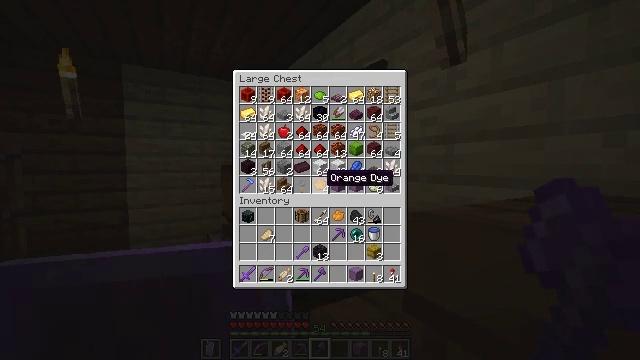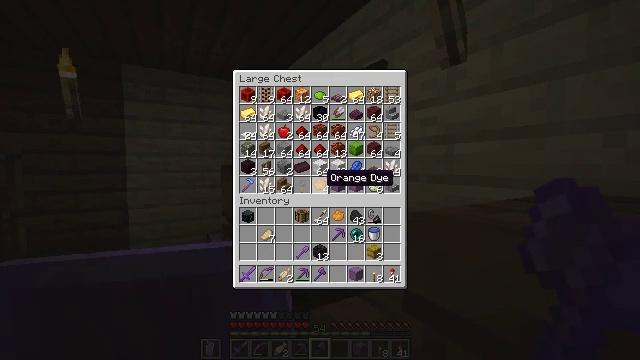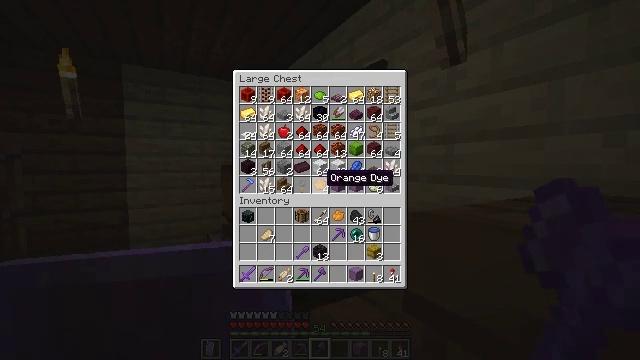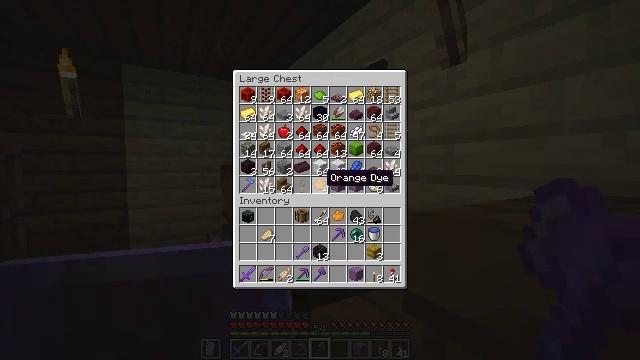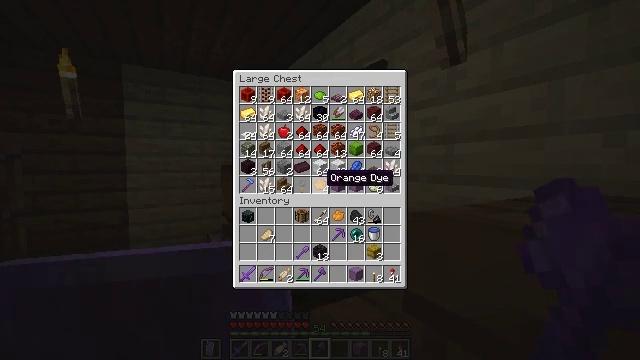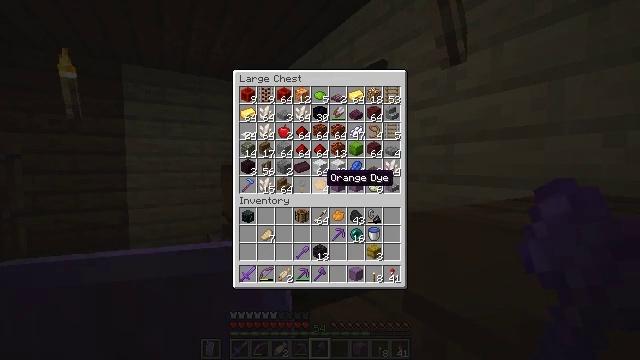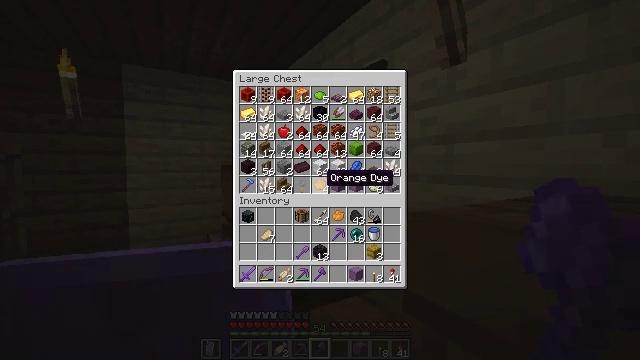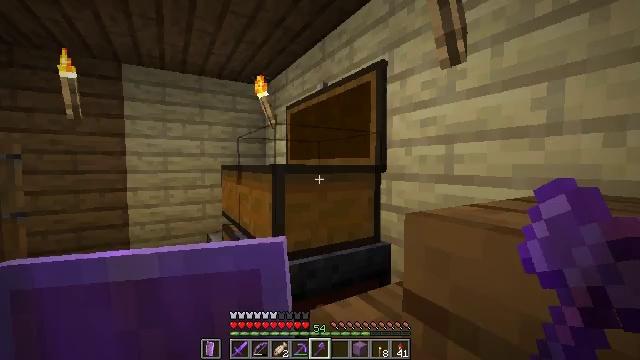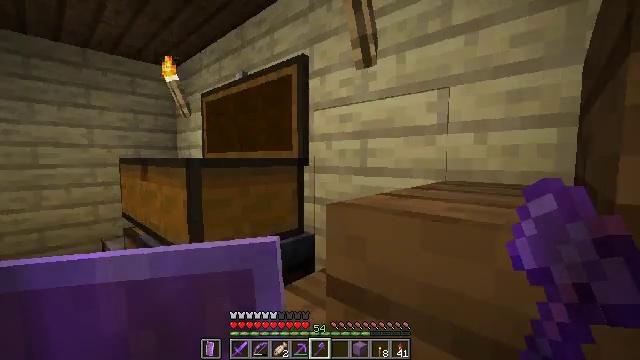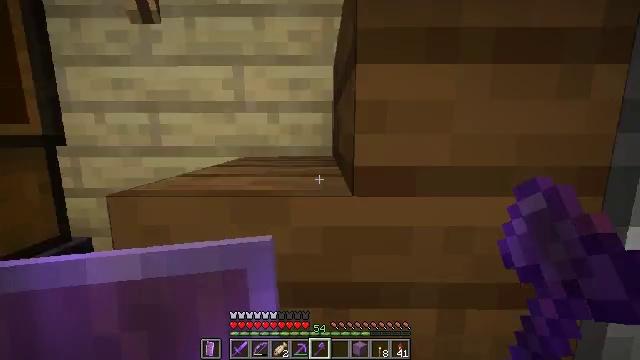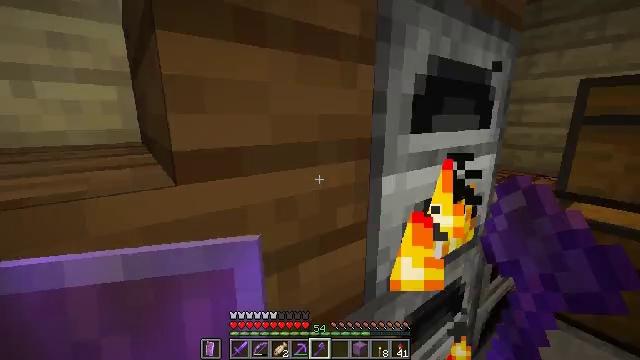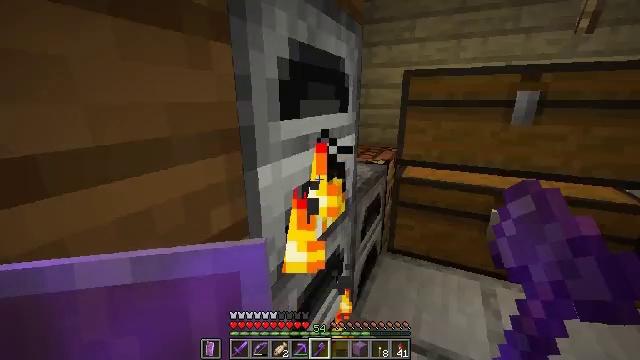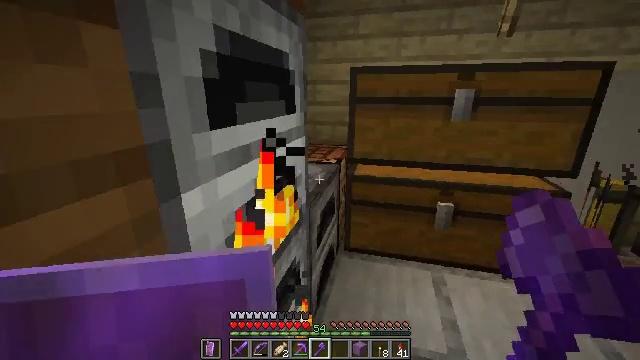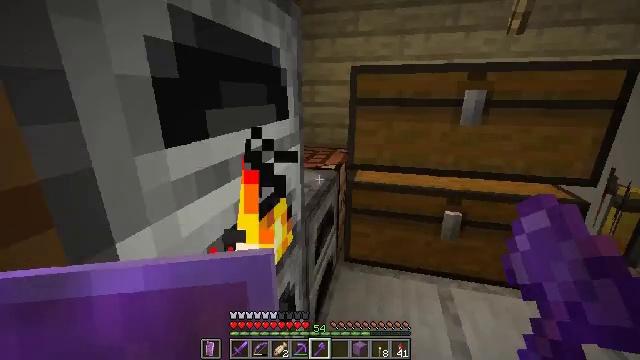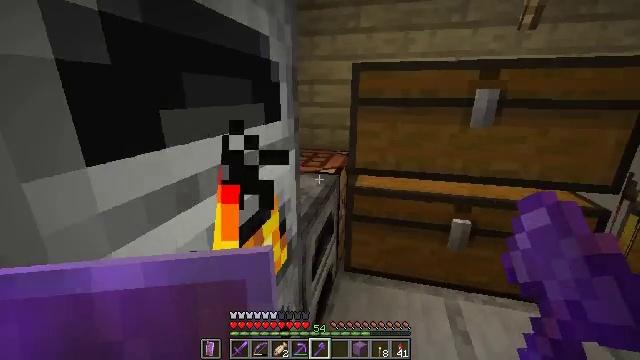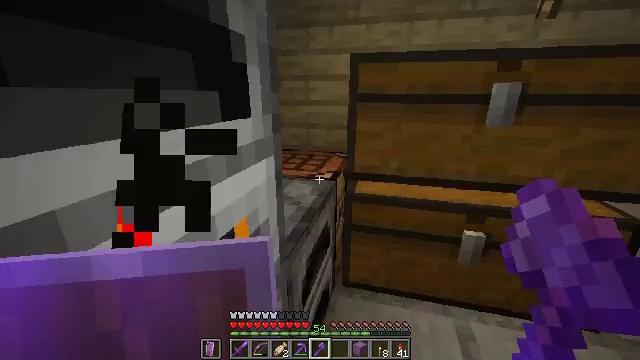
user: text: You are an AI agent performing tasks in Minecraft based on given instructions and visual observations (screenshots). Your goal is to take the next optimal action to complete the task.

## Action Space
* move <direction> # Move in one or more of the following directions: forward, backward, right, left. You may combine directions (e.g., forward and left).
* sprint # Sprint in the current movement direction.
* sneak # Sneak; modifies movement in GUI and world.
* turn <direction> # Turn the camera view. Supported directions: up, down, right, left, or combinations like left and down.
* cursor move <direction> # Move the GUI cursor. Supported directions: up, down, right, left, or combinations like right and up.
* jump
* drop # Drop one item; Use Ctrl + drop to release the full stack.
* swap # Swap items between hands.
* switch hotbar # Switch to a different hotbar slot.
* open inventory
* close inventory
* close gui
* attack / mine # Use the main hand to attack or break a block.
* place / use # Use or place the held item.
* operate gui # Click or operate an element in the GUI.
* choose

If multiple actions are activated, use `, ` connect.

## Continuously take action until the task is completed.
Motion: motion action
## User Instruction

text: craft item orange shulker box
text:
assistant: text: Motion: no_op
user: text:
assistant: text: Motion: no_op
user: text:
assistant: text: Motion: no_op
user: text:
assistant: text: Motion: no_op
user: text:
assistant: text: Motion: no_op
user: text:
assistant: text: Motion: no_op
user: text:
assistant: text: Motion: no_op
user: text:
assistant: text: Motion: turn right and down
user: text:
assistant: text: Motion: turn right and down
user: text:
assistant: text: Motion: turn right and down
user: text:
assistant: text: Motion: move forward, turn right and down
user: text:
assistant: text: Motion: move forward, turn right
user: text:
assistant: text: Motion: move forward
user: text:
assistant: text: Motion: move forward
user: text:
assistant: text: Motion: move forward
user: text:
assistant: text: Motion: move forward
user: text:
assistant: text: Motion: move forward
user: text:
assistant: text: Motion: move forward
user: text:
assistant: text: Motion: move forward
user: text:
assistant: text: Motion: move forward
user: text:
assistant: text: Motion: move forward
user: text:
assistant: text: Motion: turn left and down
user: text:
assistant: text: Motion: turn left and down
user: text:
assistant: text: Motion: no_op
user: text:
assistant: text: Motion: no_op
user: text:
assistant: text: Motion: no_op
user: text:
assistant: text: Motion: turn left, use / place
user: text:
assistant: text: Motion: turn left and down, use / place
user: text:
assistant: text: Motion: use / place
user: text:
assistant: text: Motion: no_op